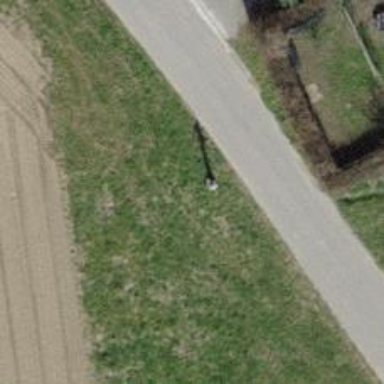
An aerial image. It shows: Wayside cross with historic significance.